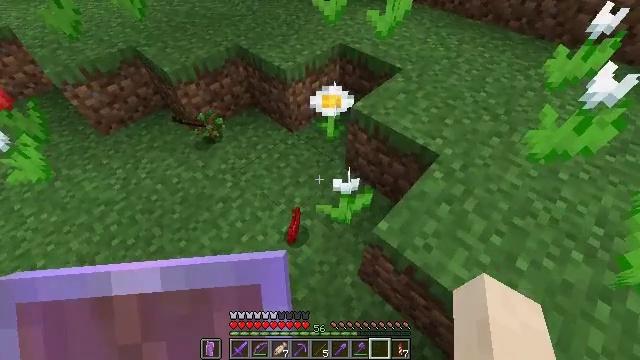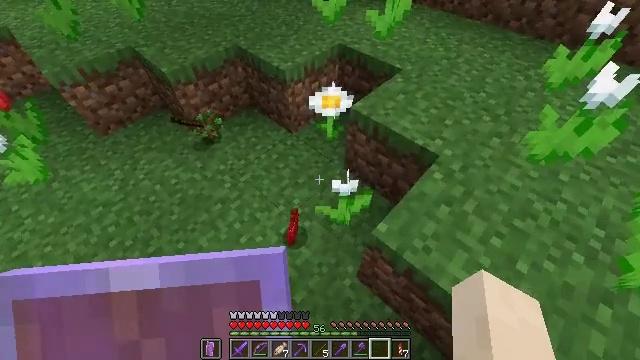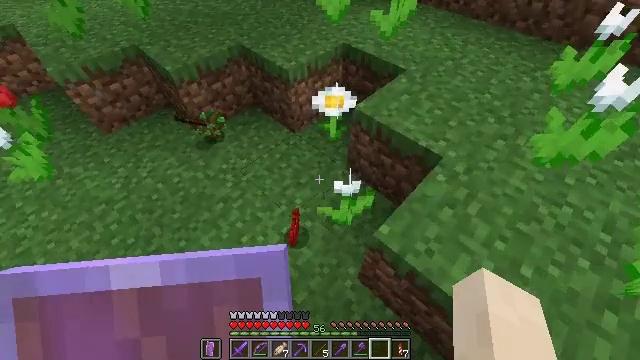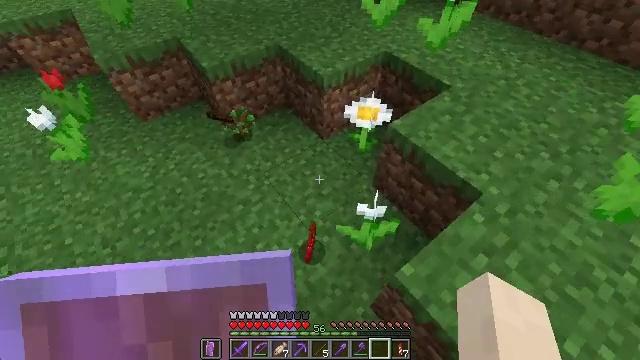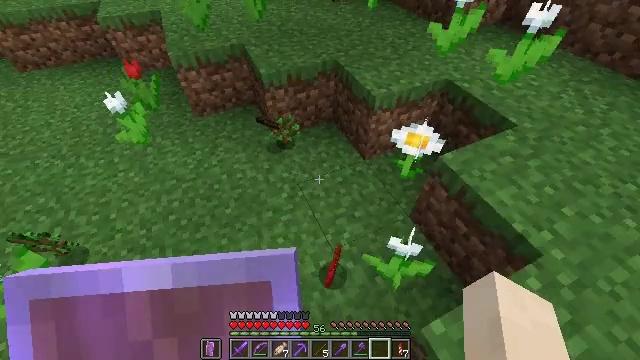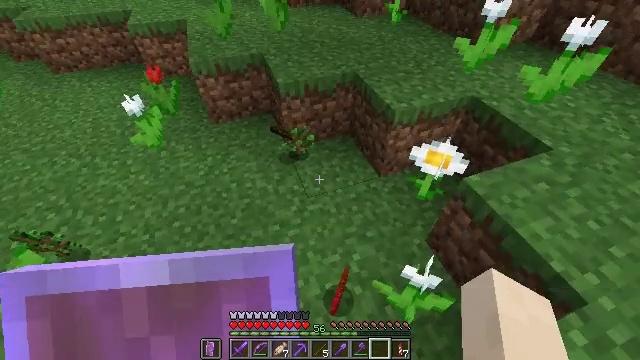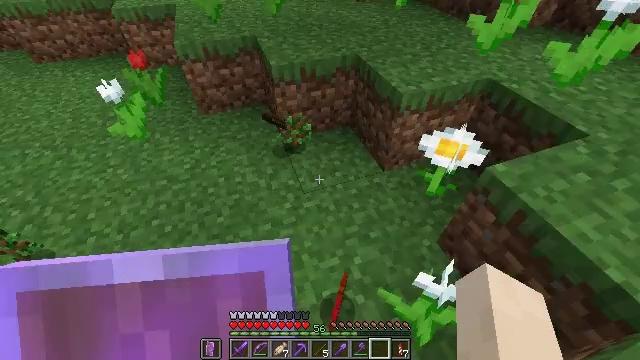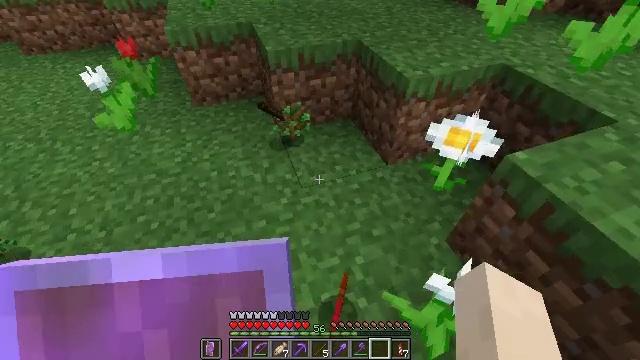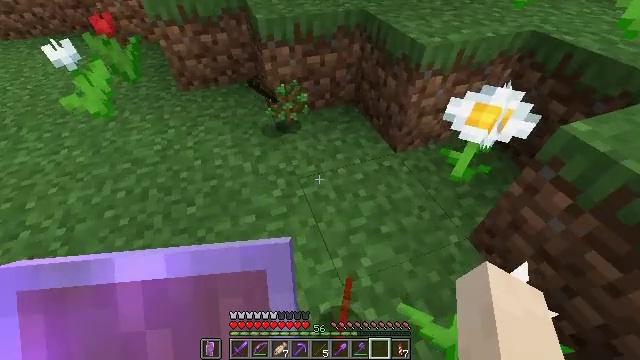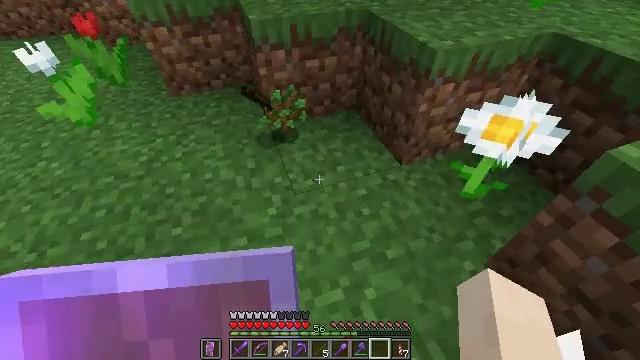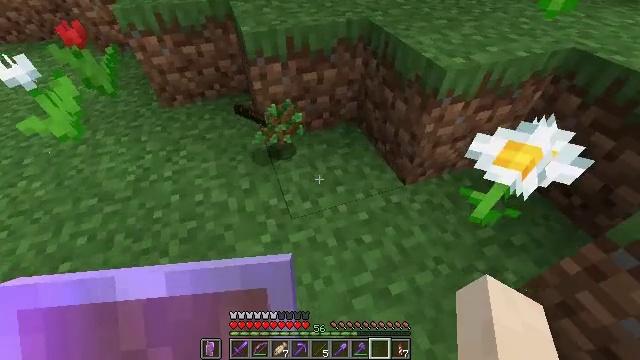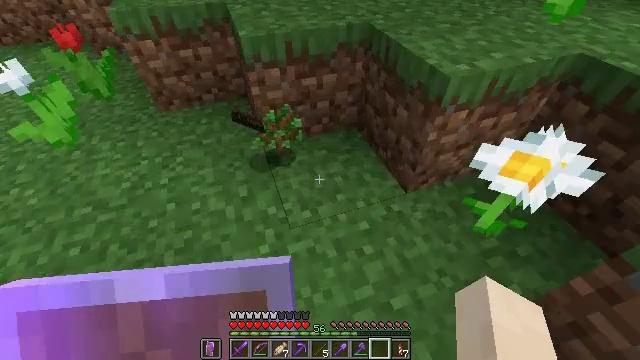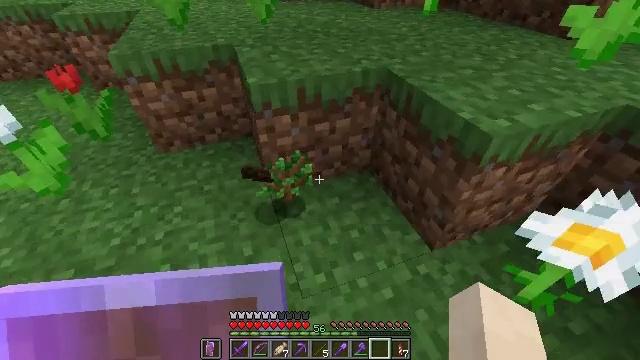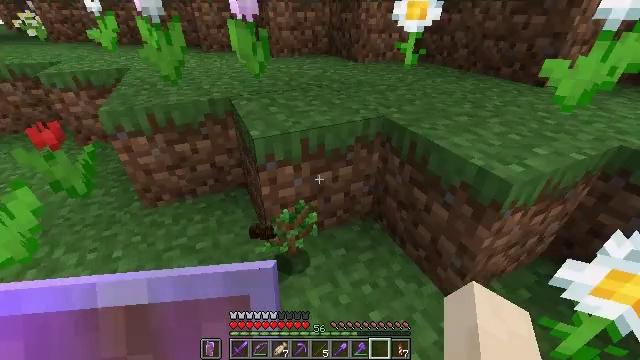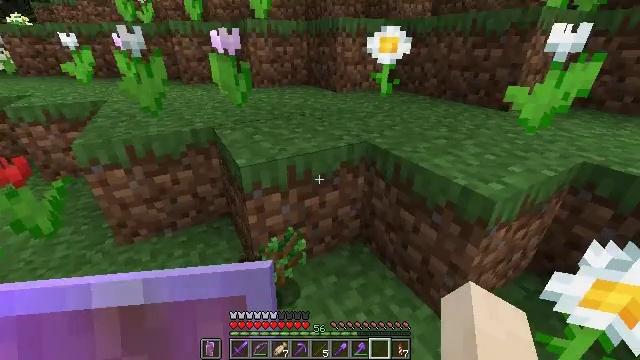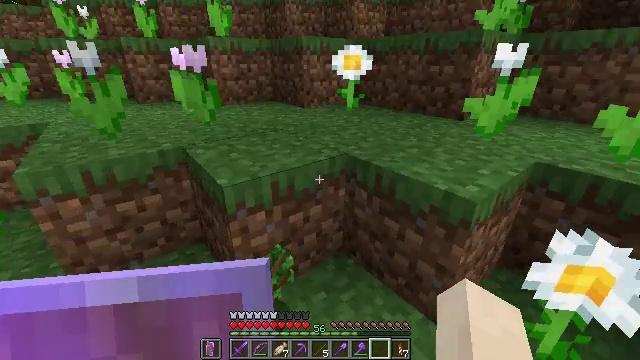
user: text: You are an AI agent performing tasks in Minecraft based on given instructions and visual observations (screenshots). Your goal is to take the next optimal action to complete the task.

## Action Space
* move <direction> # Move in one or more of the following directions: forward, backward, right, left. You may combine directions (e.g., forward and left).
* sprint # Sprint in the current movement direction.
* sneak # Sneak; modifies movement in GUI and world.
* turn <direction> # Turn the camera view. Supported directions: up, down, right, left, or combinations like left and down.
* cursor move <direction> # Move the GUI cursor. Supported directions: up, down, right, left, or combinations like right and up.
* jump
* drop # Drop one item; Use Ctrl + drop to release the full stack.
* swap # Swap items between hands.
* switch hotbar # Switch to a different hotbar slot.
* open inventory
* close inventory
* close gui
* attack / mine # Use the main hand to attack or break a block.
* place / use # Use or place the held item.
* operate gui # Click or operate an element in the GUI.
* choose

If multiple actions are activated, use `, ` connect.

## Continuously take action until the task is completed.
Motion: motion action
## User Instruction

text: Gather the pink tulip flower.
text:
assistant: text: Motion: no_op
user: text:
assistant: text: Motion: move forward
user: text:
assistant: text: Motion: move forward, turn left
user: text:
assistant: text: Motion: move forward, turn left and up
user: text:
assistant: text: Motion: move forward, turn left and up
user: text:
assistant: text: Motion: move forward
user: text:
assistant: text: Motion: move forward
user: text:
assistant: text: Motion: move forward
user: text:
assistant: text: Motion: move forward
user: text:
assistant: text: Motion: move forward
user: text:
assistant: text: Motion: move forward and move left
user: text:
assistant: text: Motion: move forward and move left, turn up
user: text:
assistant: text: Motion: move left, turn right and up
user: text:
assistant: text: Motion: move left, turn right and up
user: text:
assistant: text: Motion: turn right and up
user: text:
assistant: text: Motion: turn right and up
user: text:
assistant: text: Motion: turn right and down
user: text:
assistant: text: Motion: turn right and down
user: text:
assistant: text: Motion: turn right
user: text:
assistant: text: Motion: no_op
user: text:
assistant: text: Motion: no_op
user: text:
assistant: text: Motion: no_op
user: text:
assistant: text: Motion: move forward
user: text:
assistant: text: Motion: move forward
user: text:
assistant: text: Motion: move forward, turn right
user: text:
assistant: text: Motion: move forward, turn right
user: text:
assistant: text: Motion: move forward, turn right
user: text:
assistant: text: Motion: move forward, turn right
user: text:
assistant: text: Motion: move forward, turn right
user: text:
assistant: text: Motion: move forward